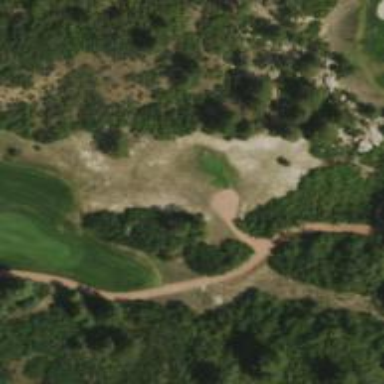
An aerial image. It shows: Path used for both walking and golf.